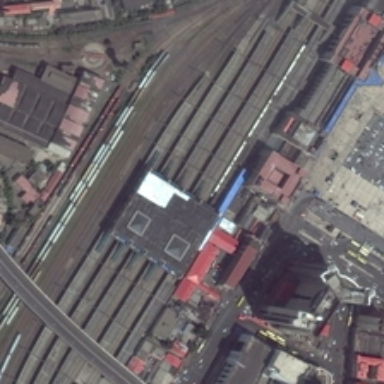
The grey roofed house is a railway station .